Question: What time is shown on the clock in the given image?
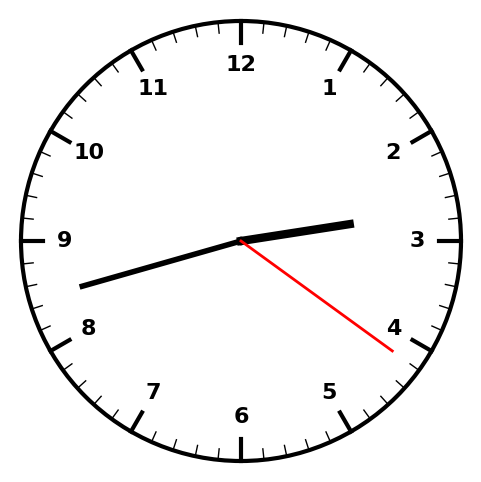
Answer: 02:42:21